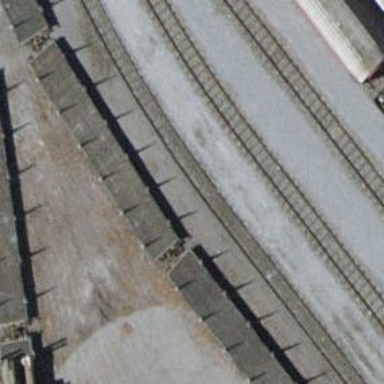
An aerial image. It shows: Narrow-gauge railway with one track passing through service yard.